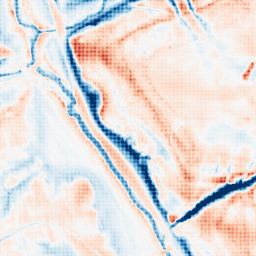
Category: trend_removal
Decomposition family: local_polynomial
Decomposition parameters: window_size: 31
degree: 3
Upsampling method: sinc_hamming
Upsampling parameters: scale: 4
kernel_size: 4
Upsampling scale: 4